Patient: sex M, age 65
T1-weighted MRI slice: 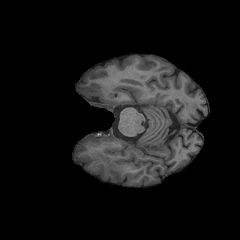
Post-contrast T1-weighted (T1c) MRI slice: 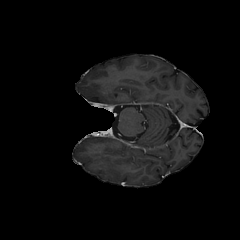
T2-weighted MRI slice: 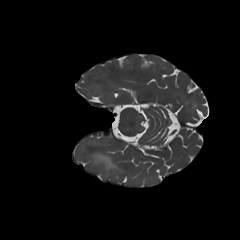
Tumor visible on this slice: yes
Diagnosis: Astrocytoma, IDH-mutant
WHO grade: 2